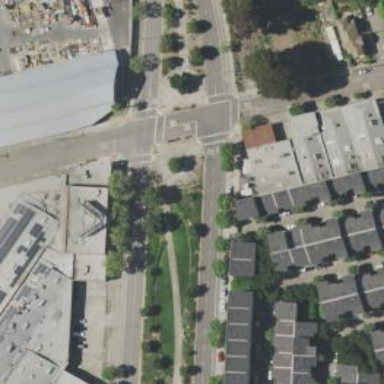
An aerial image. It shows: Alley classified as service road.